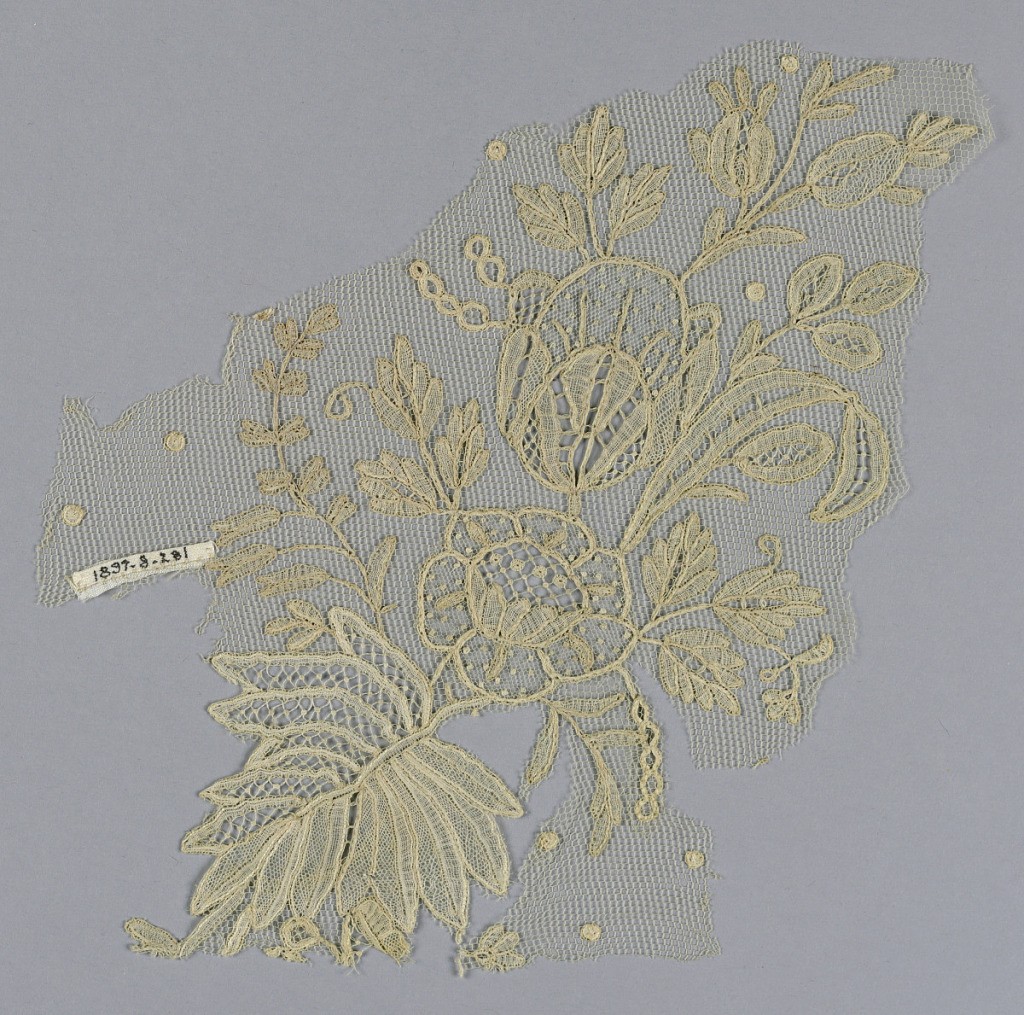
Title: Fragment
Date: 19th century
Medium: linen Technique: bobbin lace appliquéd to net
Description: Fragment of Brussels-style lace showing a large-scale design of a floral group, including a rose and lily.